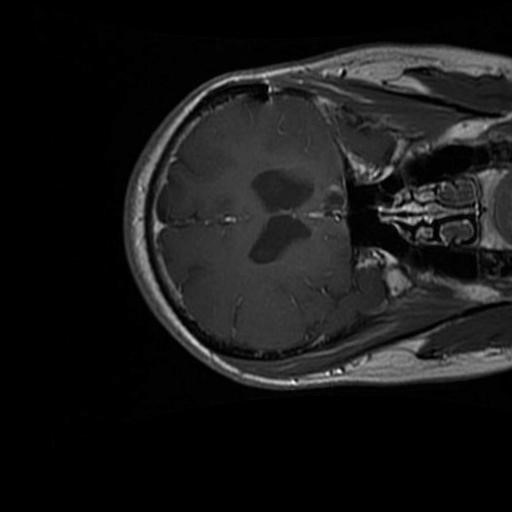
Label: brain_glioma